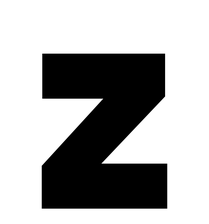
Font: Poppins-ExtraBold